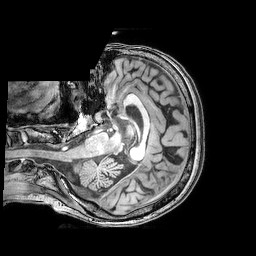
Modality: T1w
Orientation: axial
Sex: female
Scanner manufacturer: philips
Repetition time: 0.008255 s
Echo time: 0.00378 s